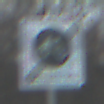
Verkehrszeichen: EndeFahrradstrasse
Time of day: SunriseSunset
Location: Outdoor (RoadRail)
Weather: PartlyCloudy
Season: NotSpecified
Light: Natural